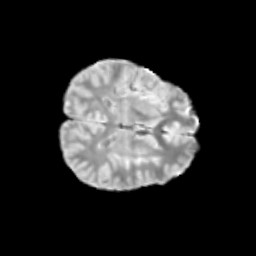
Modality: T2w
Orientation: axial
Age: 13
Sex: male
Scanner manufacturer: siemens
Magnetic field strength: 3 T
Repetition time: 3.8 s
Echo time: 0.07 s